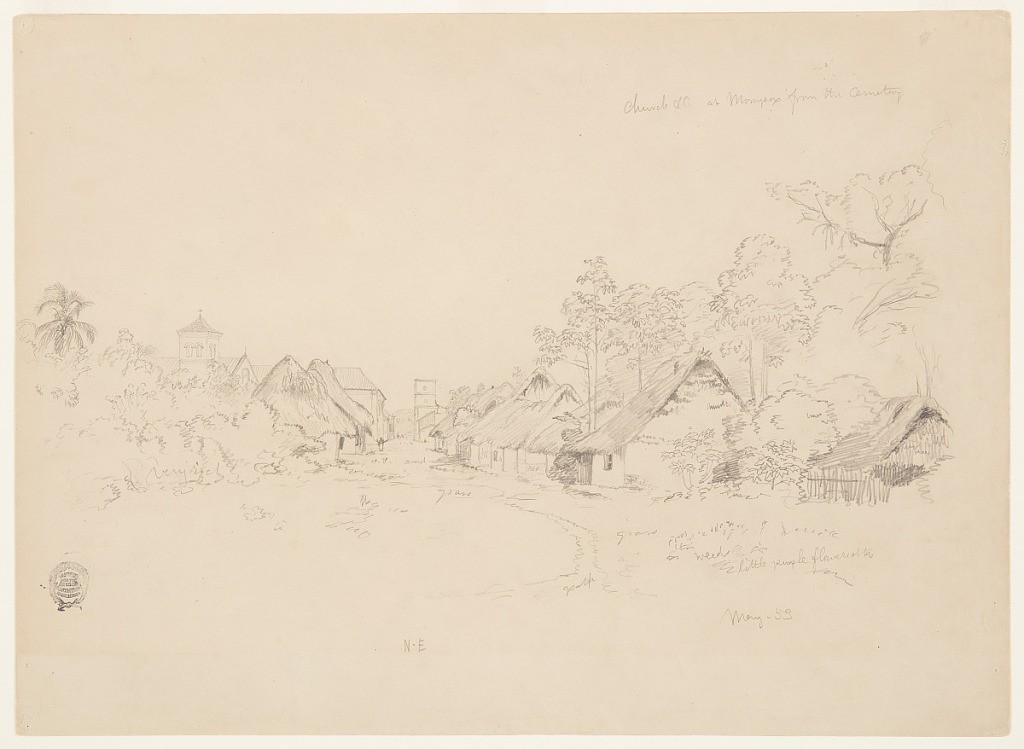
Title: Street in Mompox, Colombia, Viewed from the Cemetery
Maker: Frederic Edwin Church, American, 1826–1900
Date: May 13, 1853
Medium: Graphite on tan wove paper
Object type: Drawing
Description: Landscape sketch showing a view of a street in the town of Mompox (now Santa Cruz de Mompox) along the banks of the Magdalena River in Colombia, viewed from the town's cemetery. In the foreground, a nearby path next to weeds and flowers extends into the middle distance and merges with the wide road, which is lined with houses with thatched straw roofs. At right, several tall trees are visible around the homes. Situated in the middle of the street at left, the Church of Santo Domingo with its square, dual-windowed belltower. The other square tower, visible at center, may be that of the Oratorio Inmaculada Concepción, which was possibly under construction at the time.